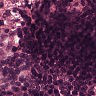
Metastatic tissue present: no